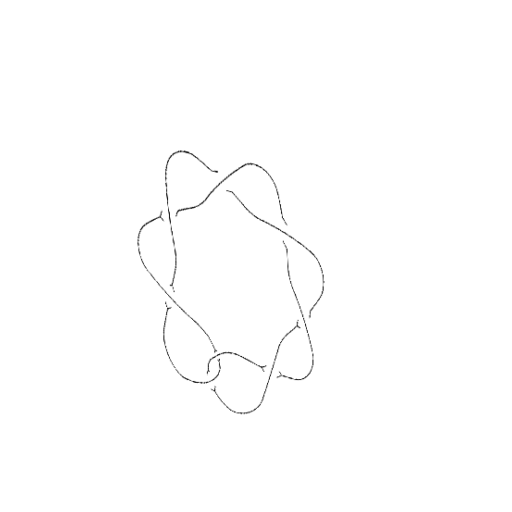
Crossing number: 8